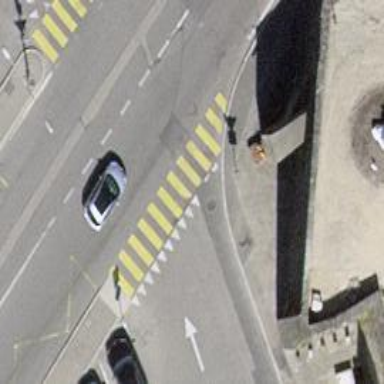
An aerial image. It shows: Marked road crossing.